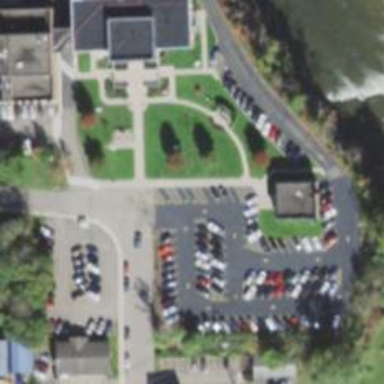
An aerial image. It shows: Parking space is available.